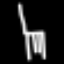
Label: chair